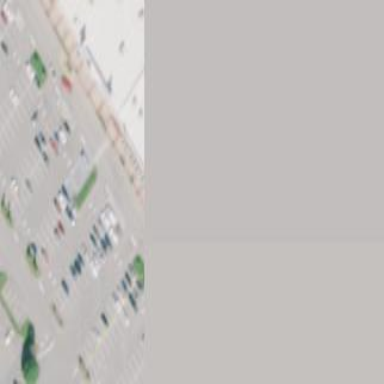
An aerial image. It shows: Retail building.